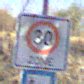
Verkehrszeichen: BeginnZone30
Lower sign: SackgasseRadverkehrFussgaengerDurchlaessig
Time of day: Midday
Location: Outdoor (Nature)
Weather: Clear
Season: NotSpecified
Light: Natural